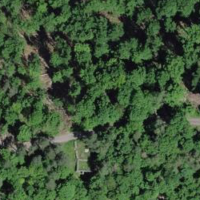
EUNIS habitat code: 41
Species observed at this site:
Pararge aegeria